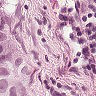
Metastatic tissue present: yes